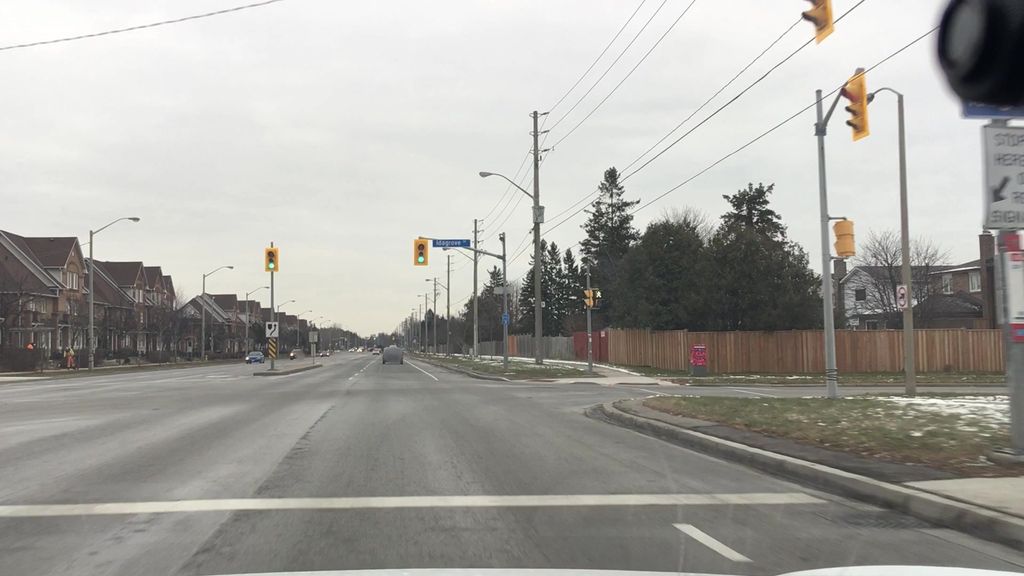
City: toronto